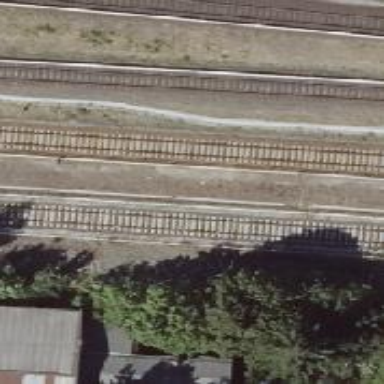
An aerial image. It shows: Abandoned railway.